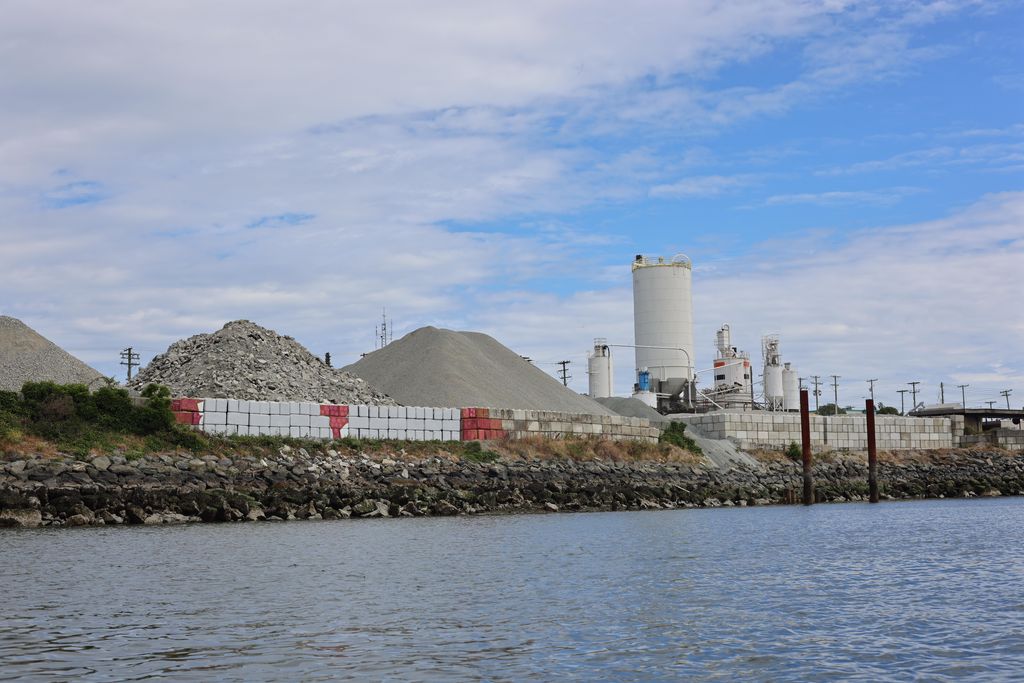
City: victoria